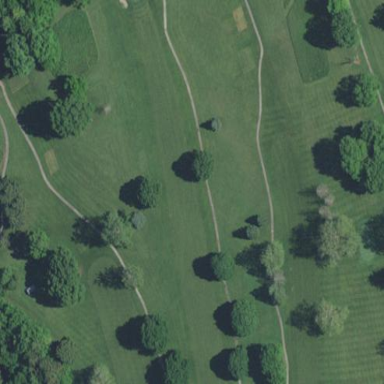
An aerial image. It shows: Grassy area designated as golf fairway.